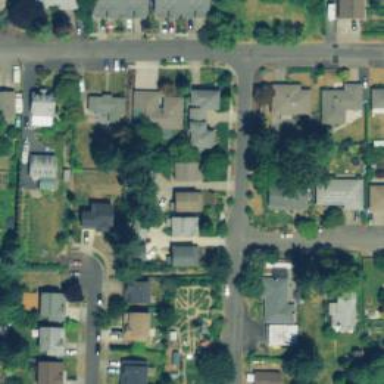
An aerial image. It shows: Residential road with sidewalk on the left.